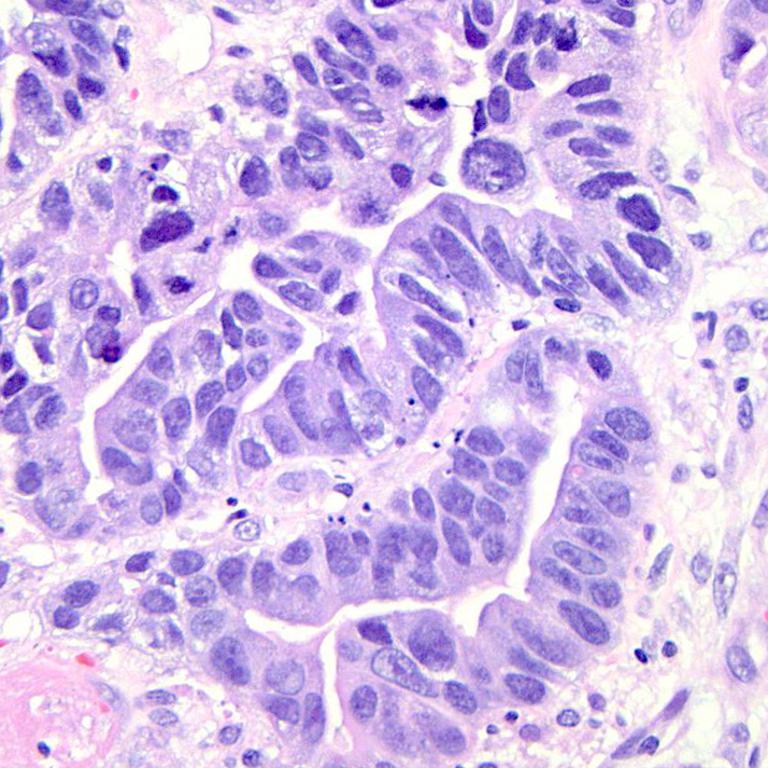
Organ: colon
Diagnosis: adenocarcinomas